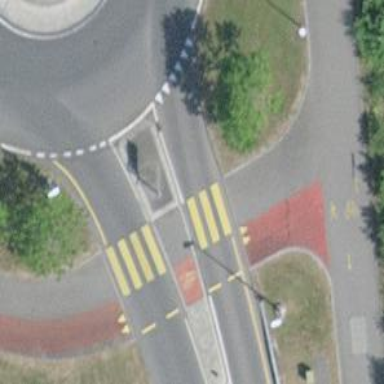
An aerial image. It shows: Kerb barrier.